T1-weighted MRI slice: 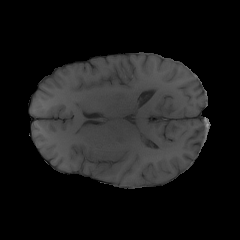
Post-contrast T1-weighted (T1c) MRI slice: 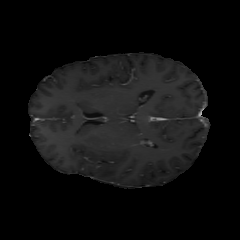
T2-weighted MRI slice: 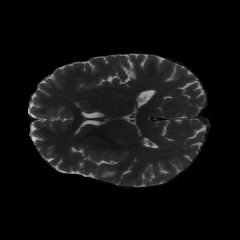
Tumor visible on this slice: yes